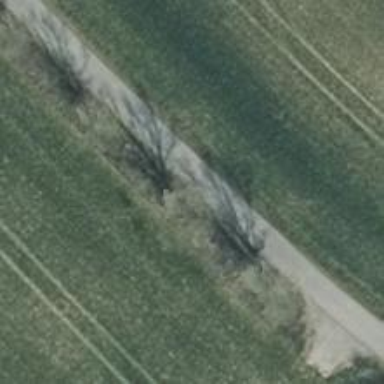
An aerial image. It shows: Avenue of trees.